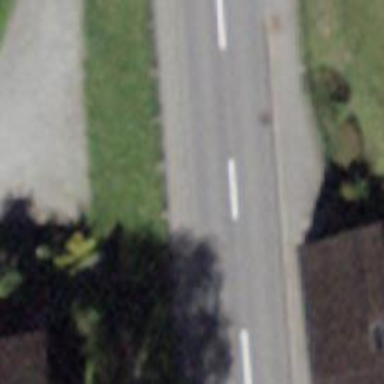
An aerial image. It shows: Asphalt sidewalk along the footway.